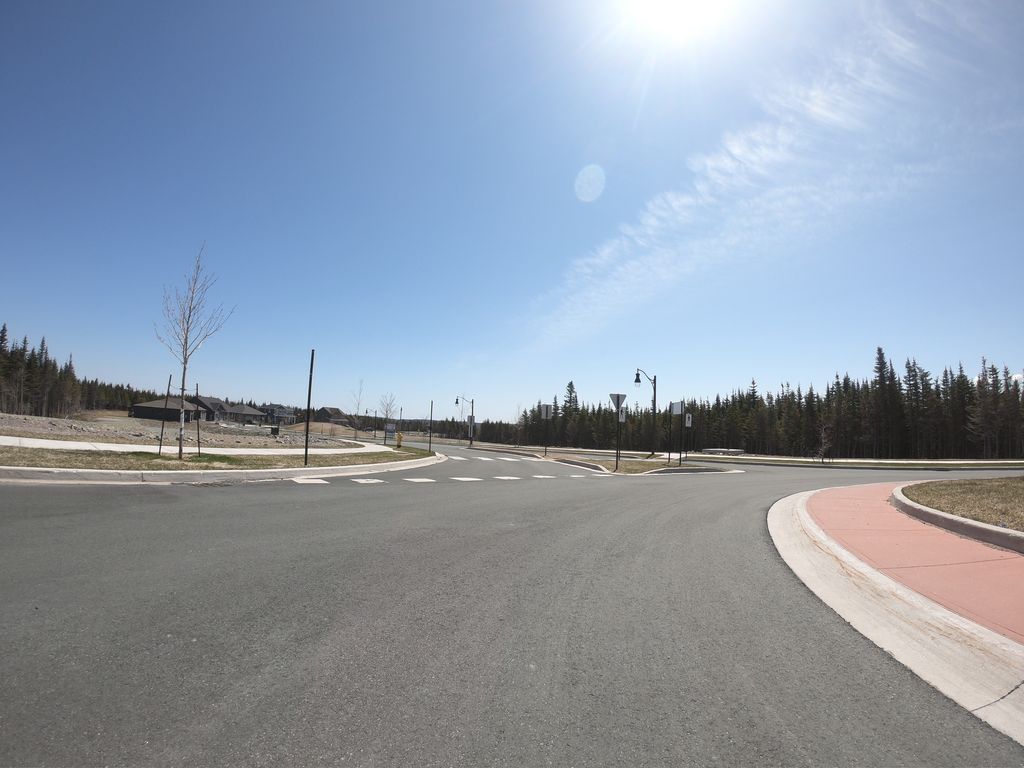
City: st_johns